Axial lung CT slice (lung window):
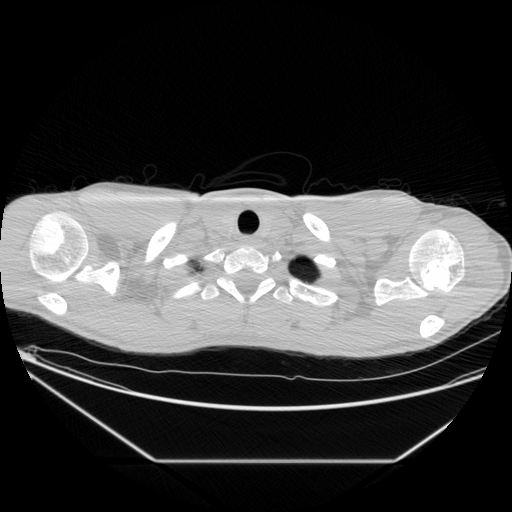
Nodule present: no